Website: apple
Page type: payment
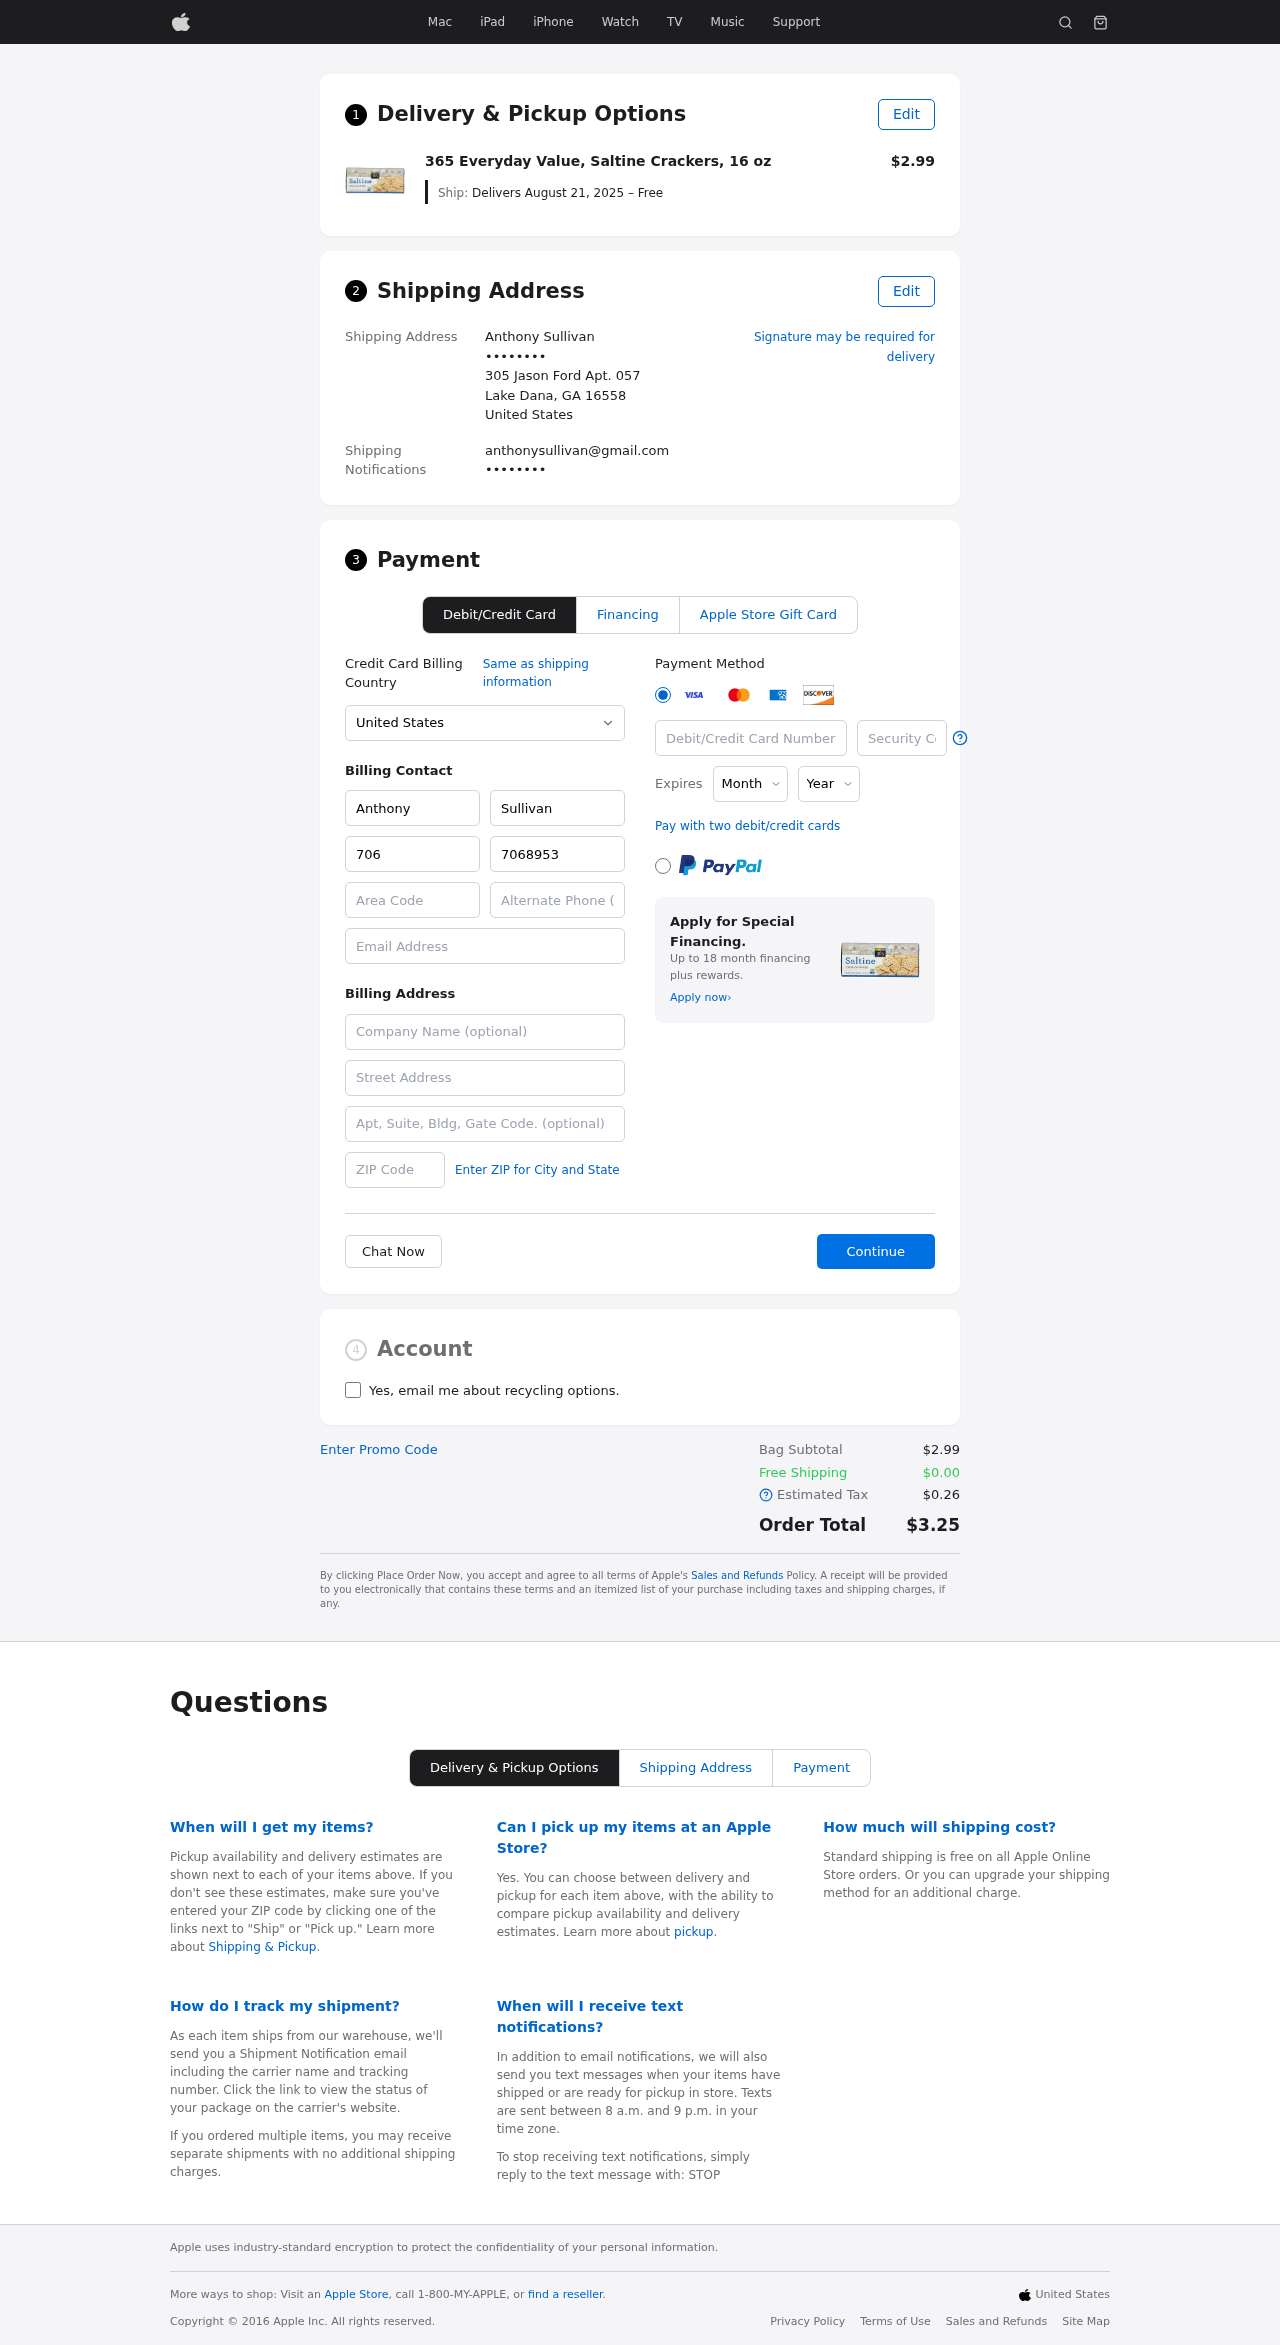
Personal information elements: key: PII_CARD_CVV
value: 906
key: PII_CARD_EXPIRY_MONTH
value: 02
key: PII_CARD_EXPIRY_YEAR
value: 29
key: PII_CARD_NUMBER
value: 4638 2354 0939 9007
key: PII_CITY_STATE_ZIP
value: Lake Dana, GA 16558
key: PII_COUNTRY
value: United States
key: PII_EMAIL
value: anthonysullivan@gmail.com
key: PII_EMAIL2
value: anthonysullivan@gmail.com
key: PII_FIRSTNAME
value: Anthony
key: PII_FULLNAME
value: Anthony Sullivan
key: PII_LASTNAME
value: Sullivan
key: PII_PHONE3
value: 7068953851
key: PII_PHONE_AREA
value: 706
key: PII_SECURITY_CODE
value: ID04
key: PII_STREET
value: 305 Jason Ford Apt. 057
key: PII_PHONE
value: ••••••••
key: PII_PHONE2
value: ••••••••
Product elements: key: PRODUCT1_NAME
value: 365 Everyday Value, Saltine Crackers, 16 oz
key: PRODUCT1_PRICE
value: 2.99
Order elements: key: ORDER_DELIVERY_DATE
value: Delivers August 21, 2025 – Free
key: ORDER_SUBTOTAL
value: $2.99
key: ORDER_SHIPPING_COST
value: $0.00
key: ORDER_TAX
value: $0.26
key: ORDER_TOTAL
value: $3.25